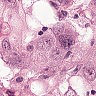
Metastatic tissue present: yes